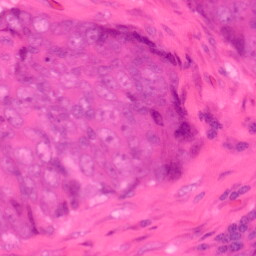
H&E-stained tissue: Colon